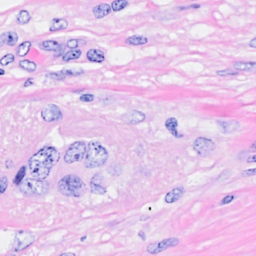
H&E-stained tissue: Breast